Field crop: maize
Growth stage: 2
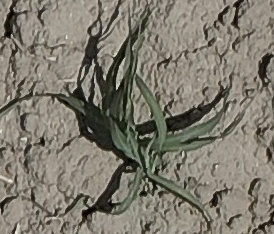
Species: sorghum